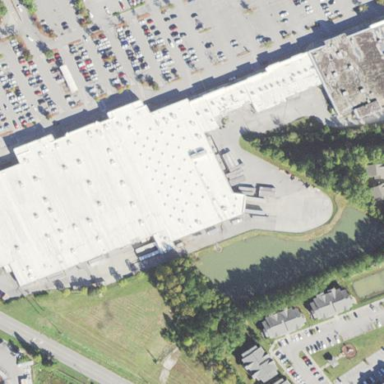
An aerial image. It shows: Retail building.